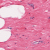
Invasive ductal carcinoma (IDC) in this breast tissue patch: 0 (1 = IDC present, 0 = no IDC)